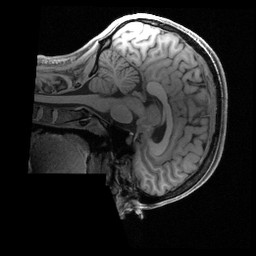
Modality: T1w
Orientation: sagittal
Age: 31
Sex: female
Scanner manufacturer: siemens
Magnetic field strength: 3 T
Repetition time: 2.4 s
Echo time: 0.00222 s